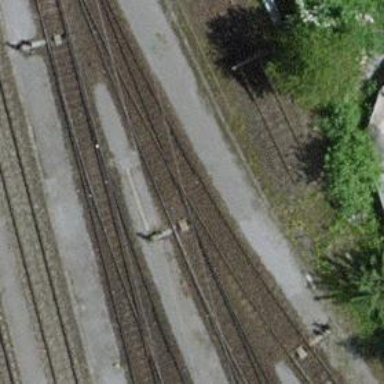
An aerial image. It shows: Railway yard.